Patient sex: F
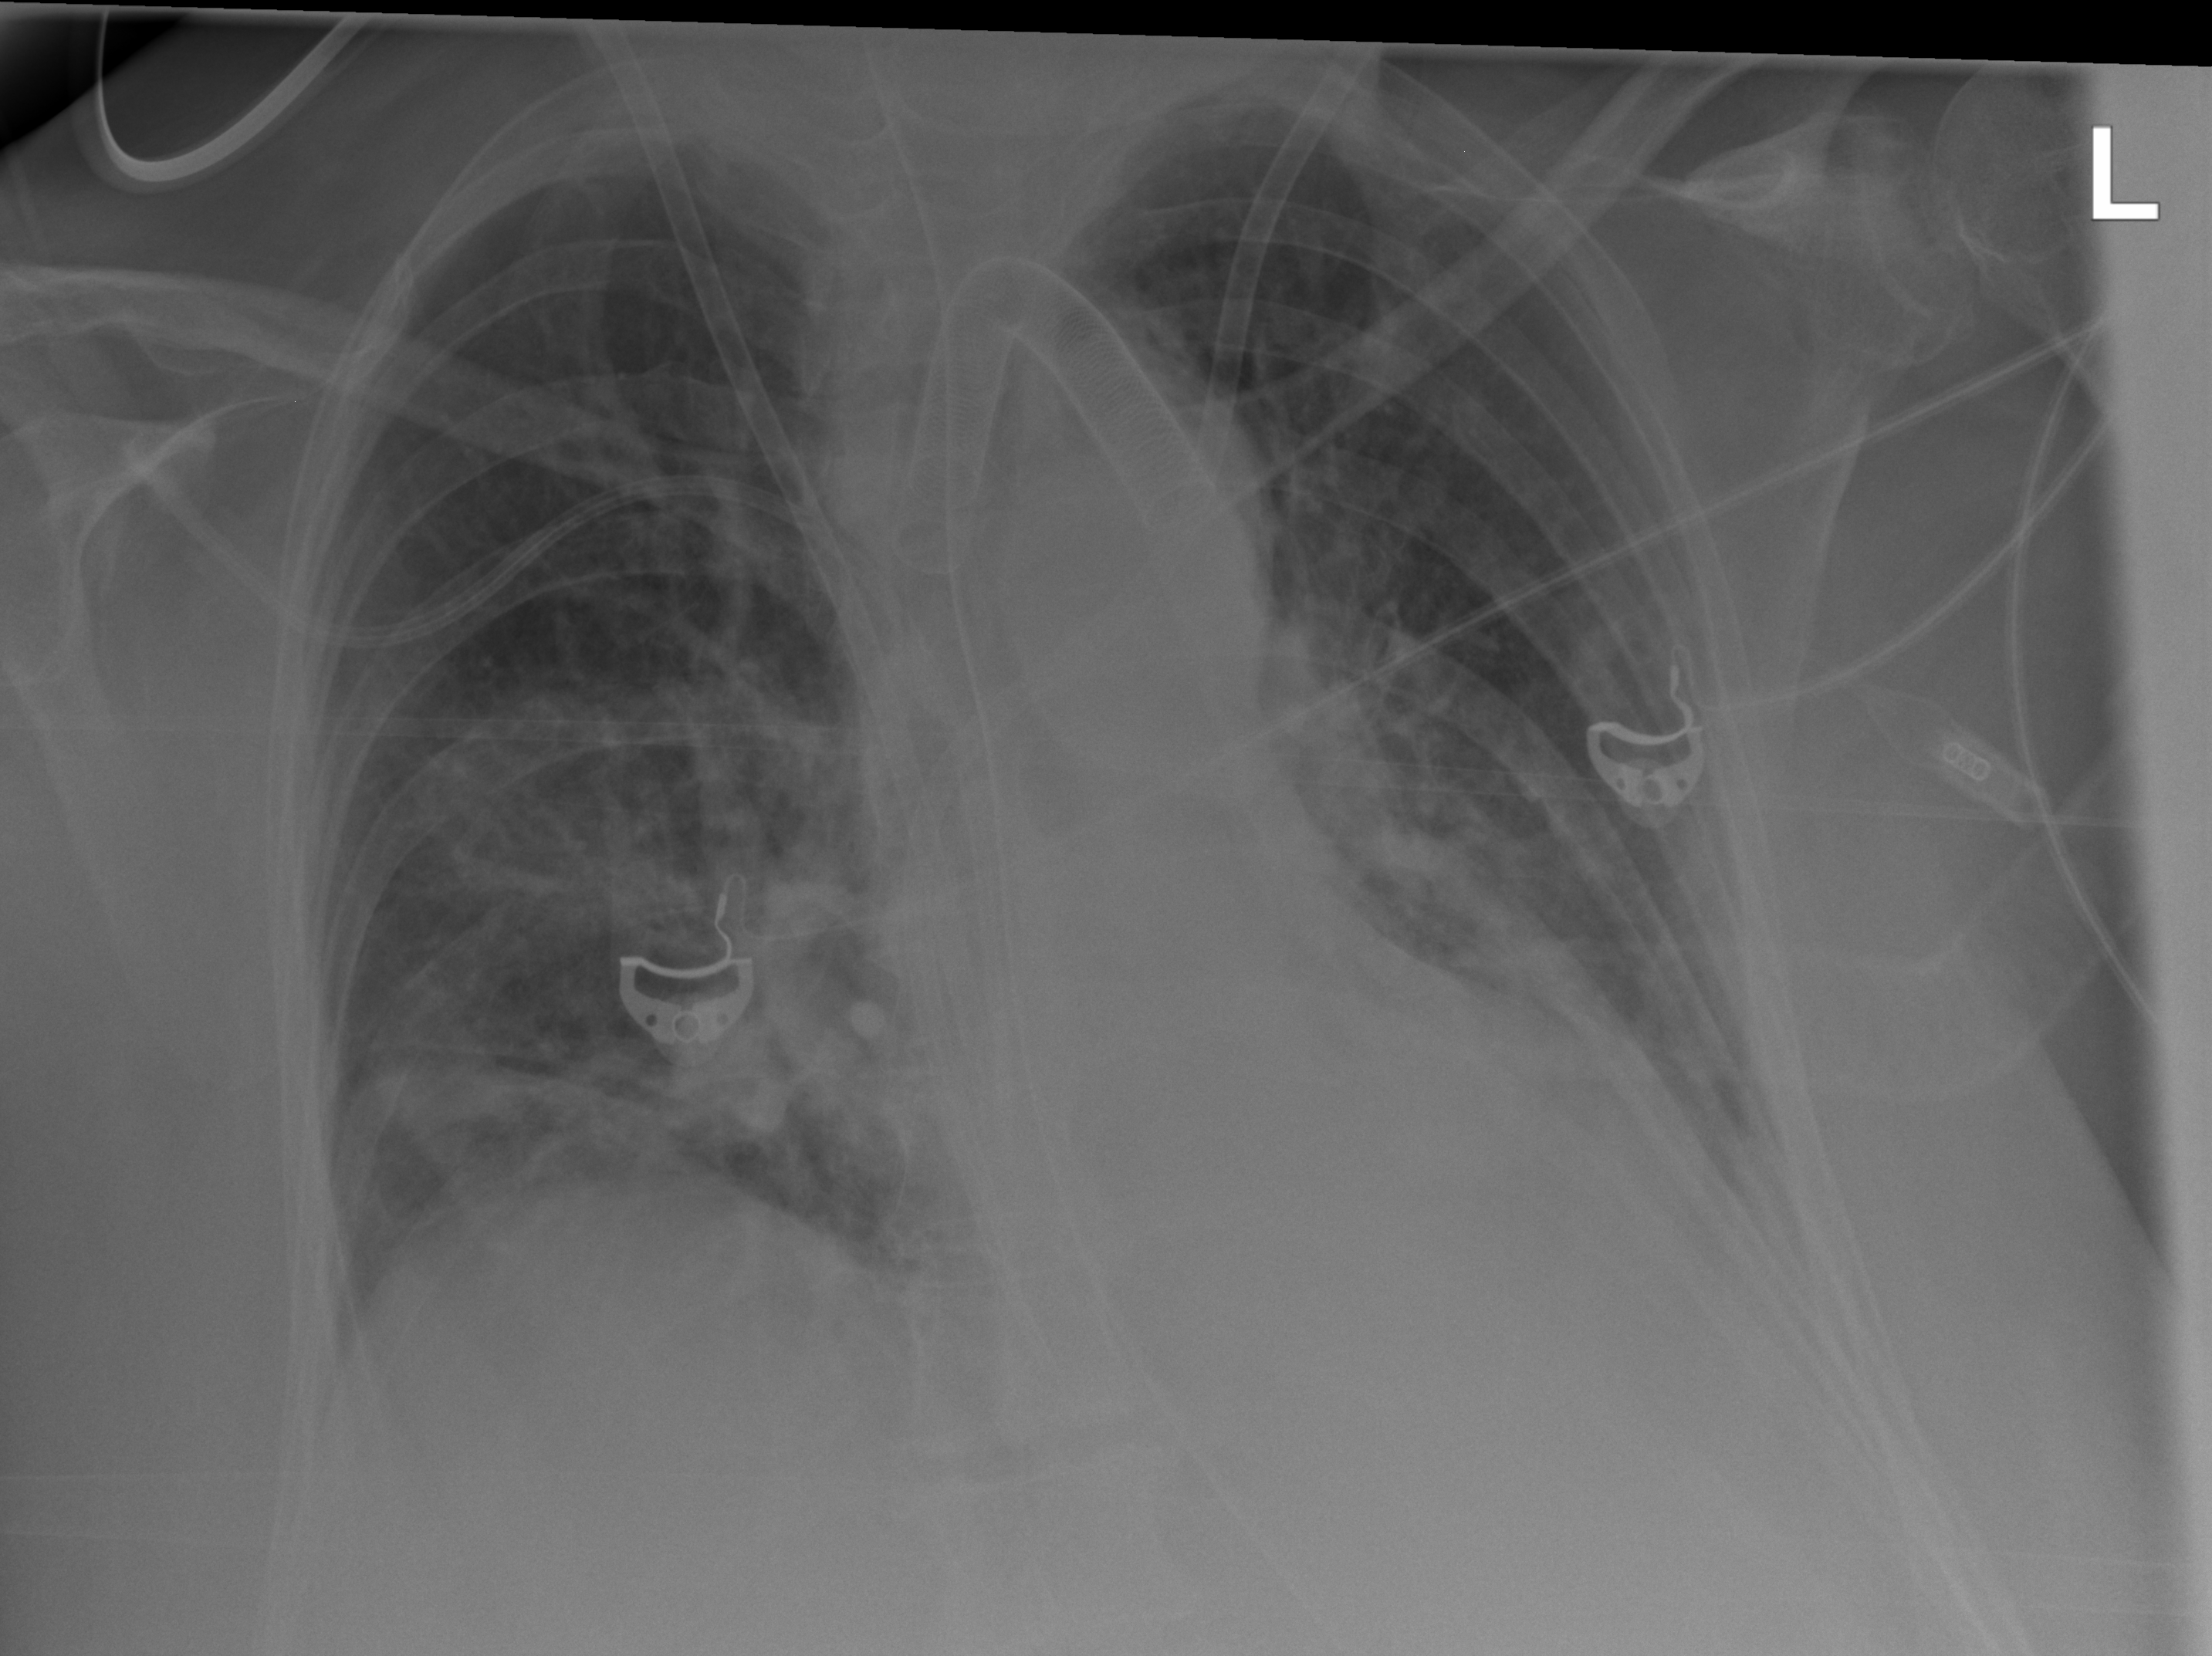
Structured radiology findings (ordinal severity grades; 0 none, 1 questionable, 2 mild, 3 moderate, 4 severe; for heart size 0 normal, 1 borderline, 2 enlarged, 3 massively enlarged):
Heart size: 1
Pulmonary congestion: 2
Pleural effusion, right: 0
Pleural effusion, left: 2
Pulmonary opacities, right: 2
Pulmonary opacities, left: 2
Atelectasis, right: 2
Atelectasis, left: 2